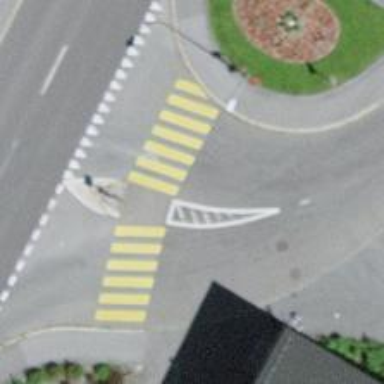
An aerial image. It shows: Uncontrolled road crossing with pedestrian island.